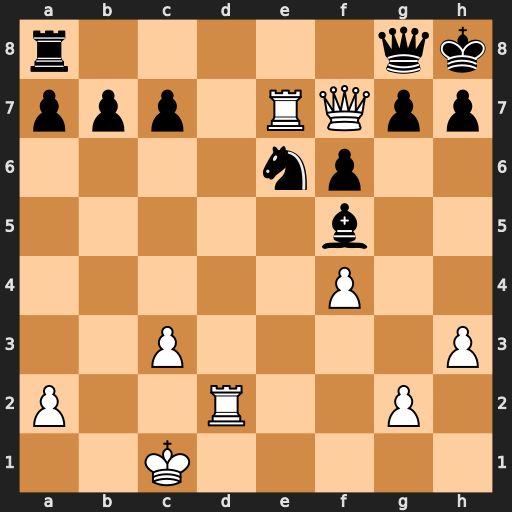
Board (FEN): r5qk/ppp1RQpp/4np2/5b2/5P2/2P4P/P2R2P1/2K5
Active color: w
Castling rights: -
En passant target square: -
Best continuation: Qxg8+ Kxg8 g4 Kf8 Rdd7